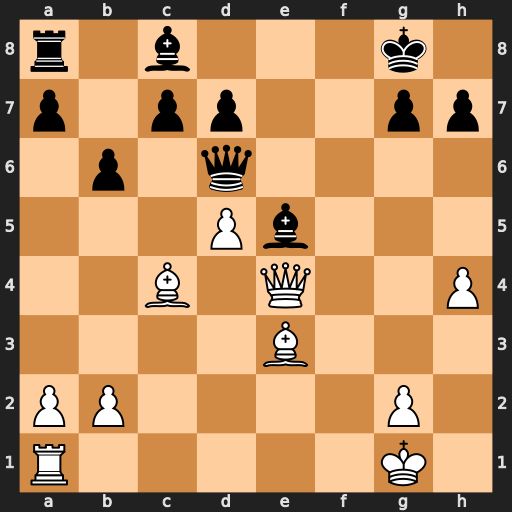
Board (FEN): r1b3k1/p1pp2pp/1p1q4/3Pb3/2B1Q2P/4B3/PP4P1/R5K1
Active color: w
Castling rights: -
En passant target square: -
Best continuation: Bf4 Ba6 Bxe5